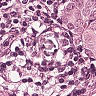
Metastatic tissue present: yes